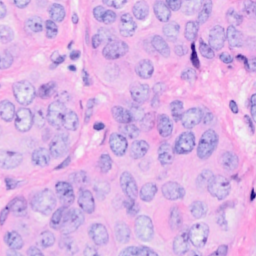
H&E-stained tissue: Breast